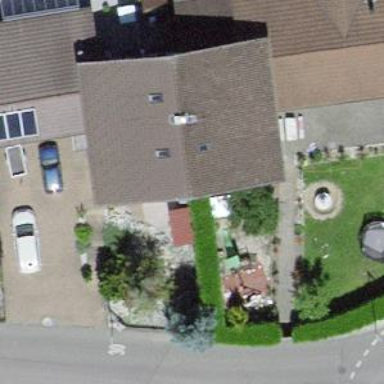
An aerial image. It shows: Terrace building with roof made of roof tiles.